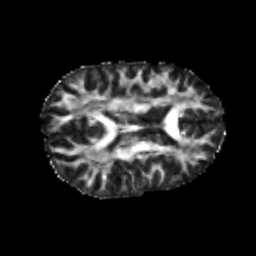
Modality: FA
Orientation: axial
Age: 21
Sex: male
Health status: healthy
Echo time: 0.074 s